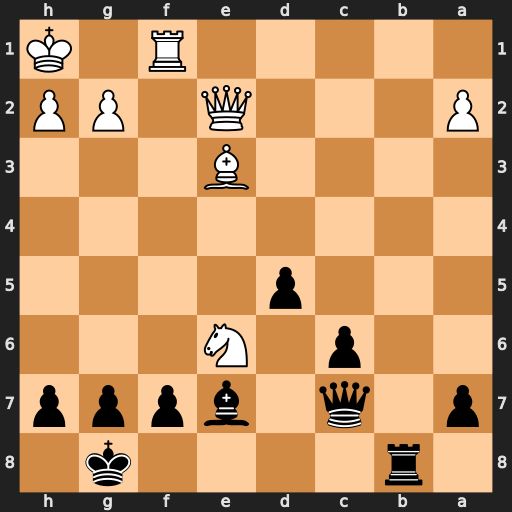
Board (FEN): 1r4k1/p1q1bppp/2p1N3/3p4/8/4B3/P3Q1PP/5R1K
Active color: b
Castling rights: -
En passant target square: -
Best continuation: fxe6 Bf4 e5 Bxe5 Bd6